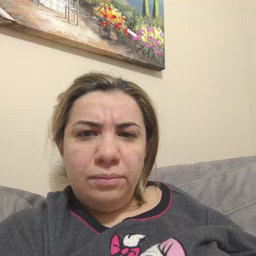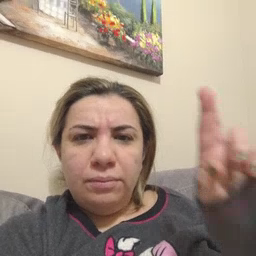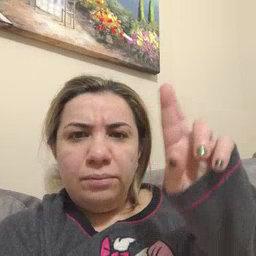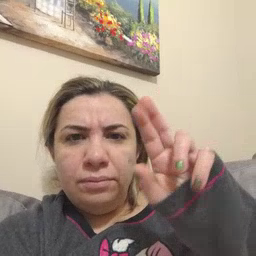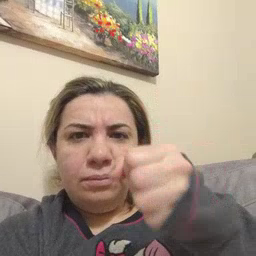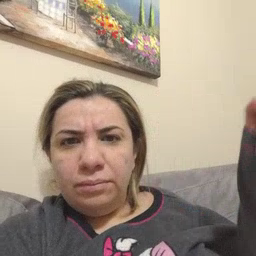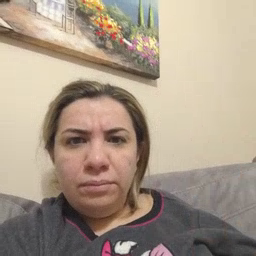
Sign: refrigerator